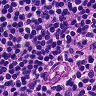
Metastatic tissue present: no